Question: I've asked this question already on ServerFault: <URL>, but I'd also like a on the problem.
I'm developing a real-time mobile app by setting up a TCP connection between the app and server backend. Each user can send messages to all other users.
(I'm making the TCP server in Python with <URL>
Currently I'm trying to make the backend scalable (and reliable). As far as I can tell, the system could cope with more users by upgrading to a bigger server (which could become rather limiting), or by adding new servers in a cluster configuration - i.e. having several servers sitting behind a load balancer, probably with 1 database they all access.
I have sketched out the rough architecture of this:

However what if the Red user sends a message to all other connected users? Red's server has a TCP connection with Red, but not with Green.
I can think of a one way to deal with this problem:
-
Clearly this needs refinement but shows the general principle.
Alternatively I'm not sure if this is possible (- definitely seems like wishful thinking on my part):
-
If you know how to cluster TCP servers effectively, or a design pattern that provides a solution, or have any comments at all, then I would be very grateful. Thank you :-)
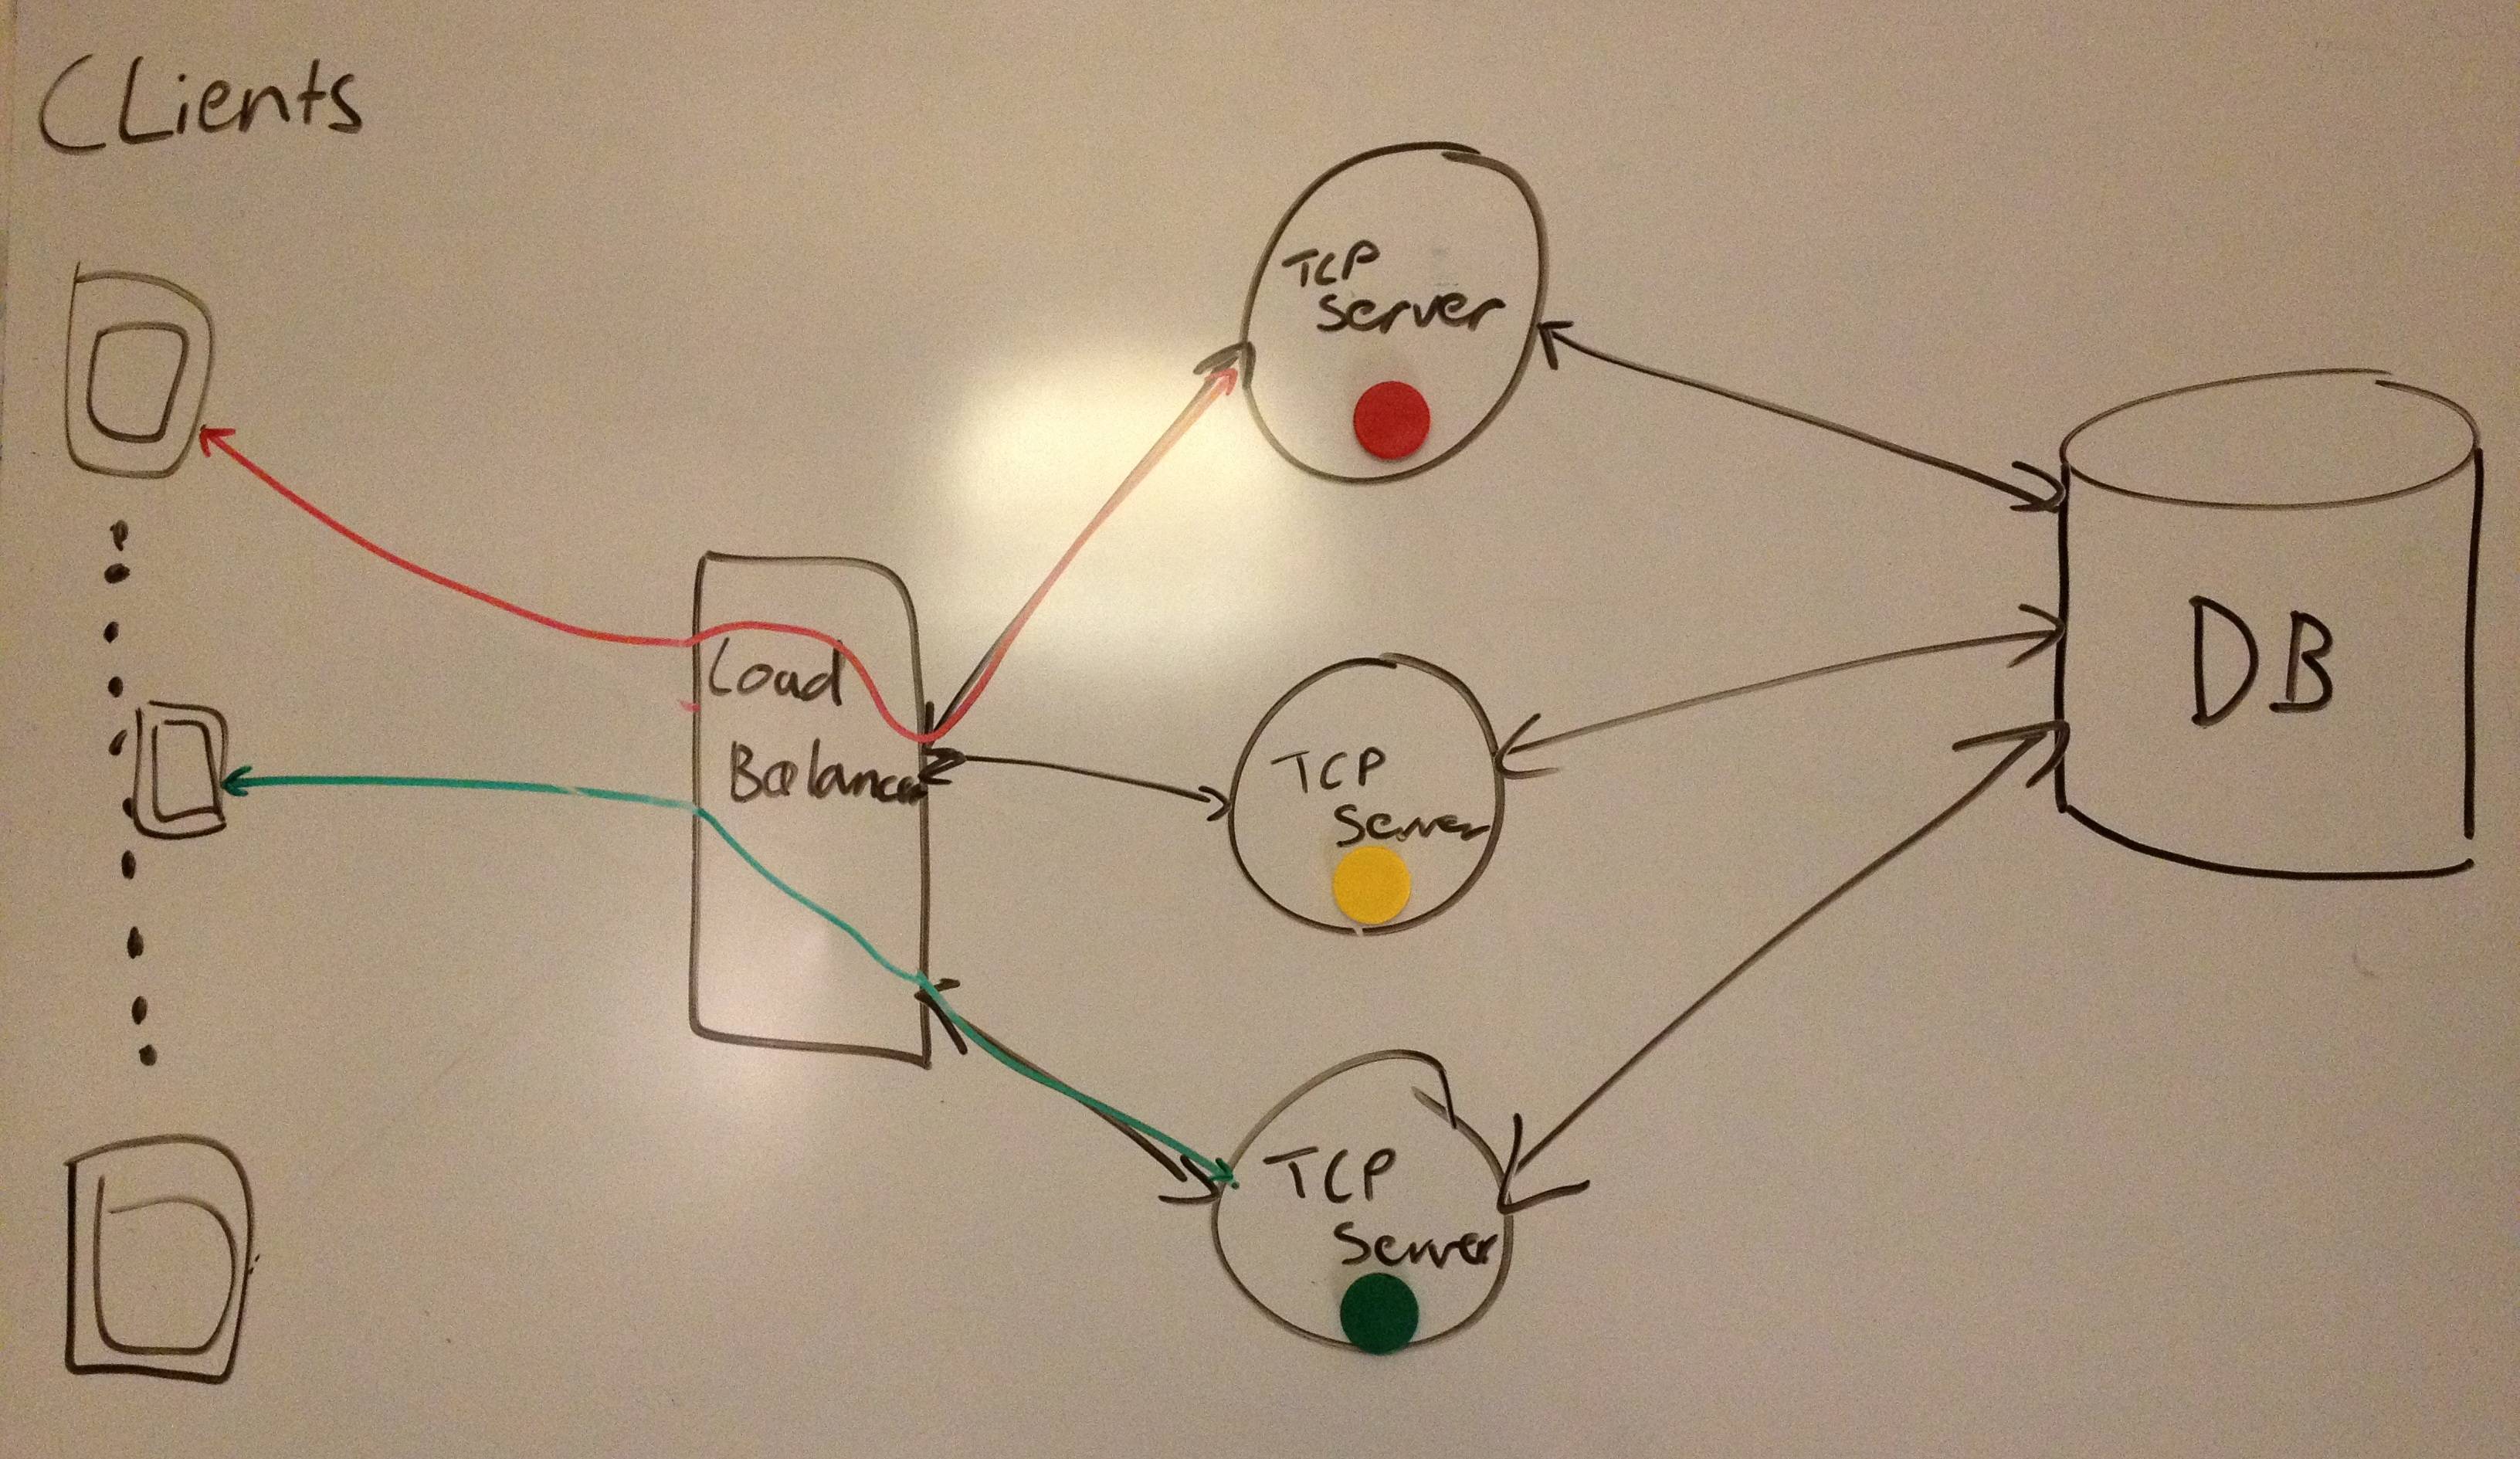
Answer: You need to decide (or if you already did this - to share these decisions with us) reliability requirements for your system: should all messages be sent to all users in any case (e.g. one or more servers crashed), can you tolerate sending the same message twice to the same user on server crash? Your system complexity depends directly on these decisions.
The simplest version is when a message is not delivered to all users on server crash. All your servers keep TCP connection to each other. One of them receives a message from a user and sends it to all other connected users (to this server) and to all other connected servers. Other servers send this message to all their users. To scale the system you just run additional server which connects to all existing servers.